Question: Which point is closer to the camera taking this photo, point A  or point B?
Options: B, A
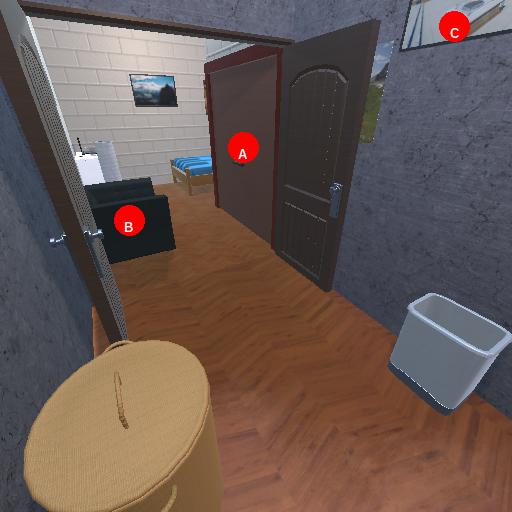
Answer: B